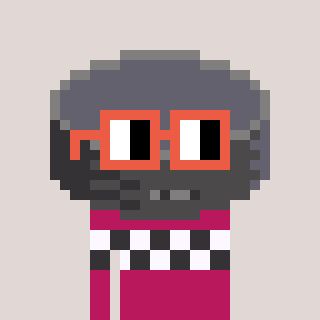
a pixel art character with square orange glasses, a hockey puck-shaped head and a darkpink-colored body on a warm background